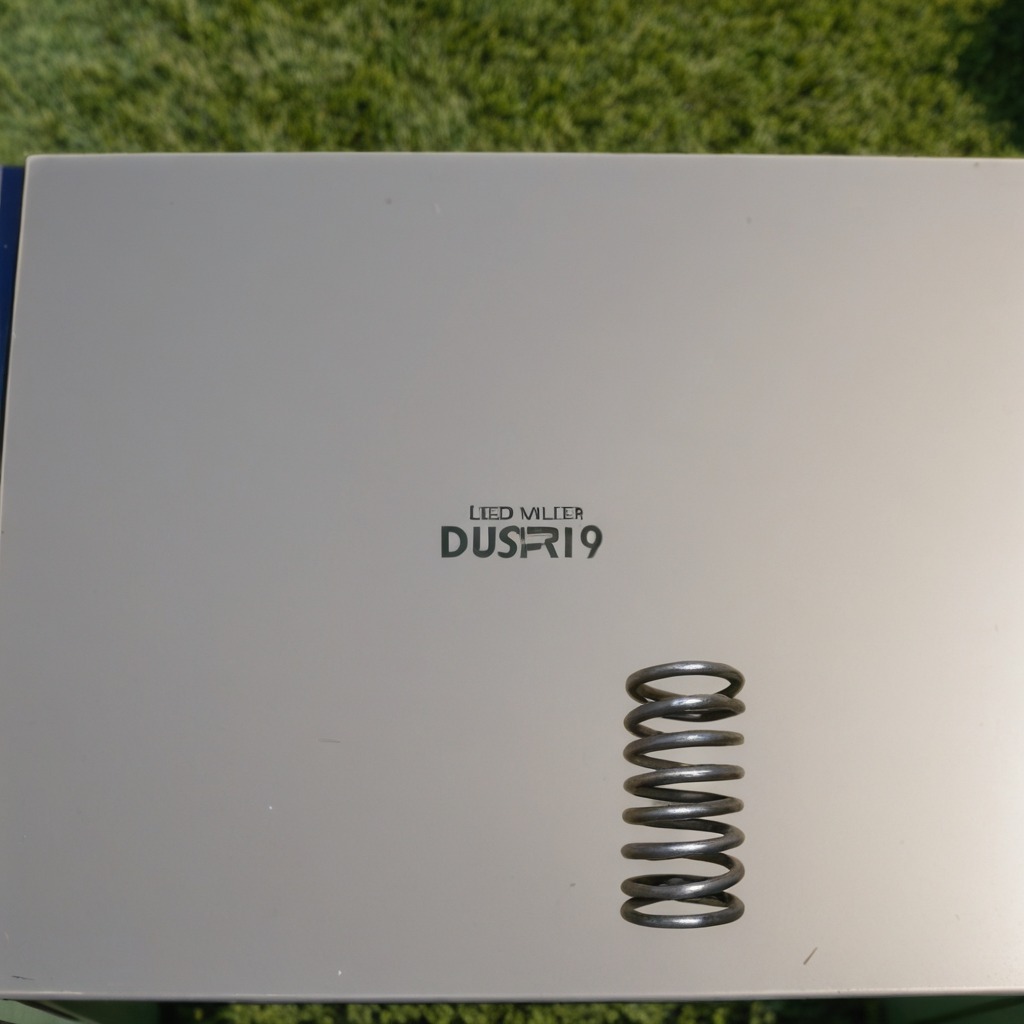
A coiled metal spring is lying on a clean utility table in a temporary outdoor tool station afternoon light present textured surface